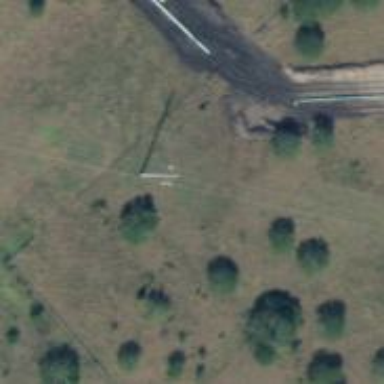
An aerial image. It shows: Power pole.